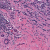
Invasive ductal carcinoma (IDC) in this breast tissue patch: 1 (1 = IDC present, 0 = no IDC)